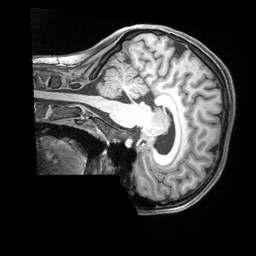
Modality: T1w
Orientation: sagittal
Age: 20
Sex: female
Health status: ill
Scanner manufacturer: siemens
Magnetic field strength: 3 T
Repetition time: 2.2 s
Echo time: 0.00218 s